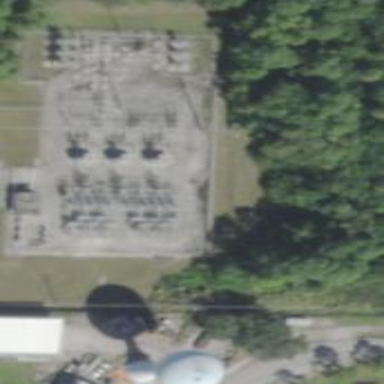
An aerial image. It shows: Outdoor distribution level power substation.